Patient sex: M
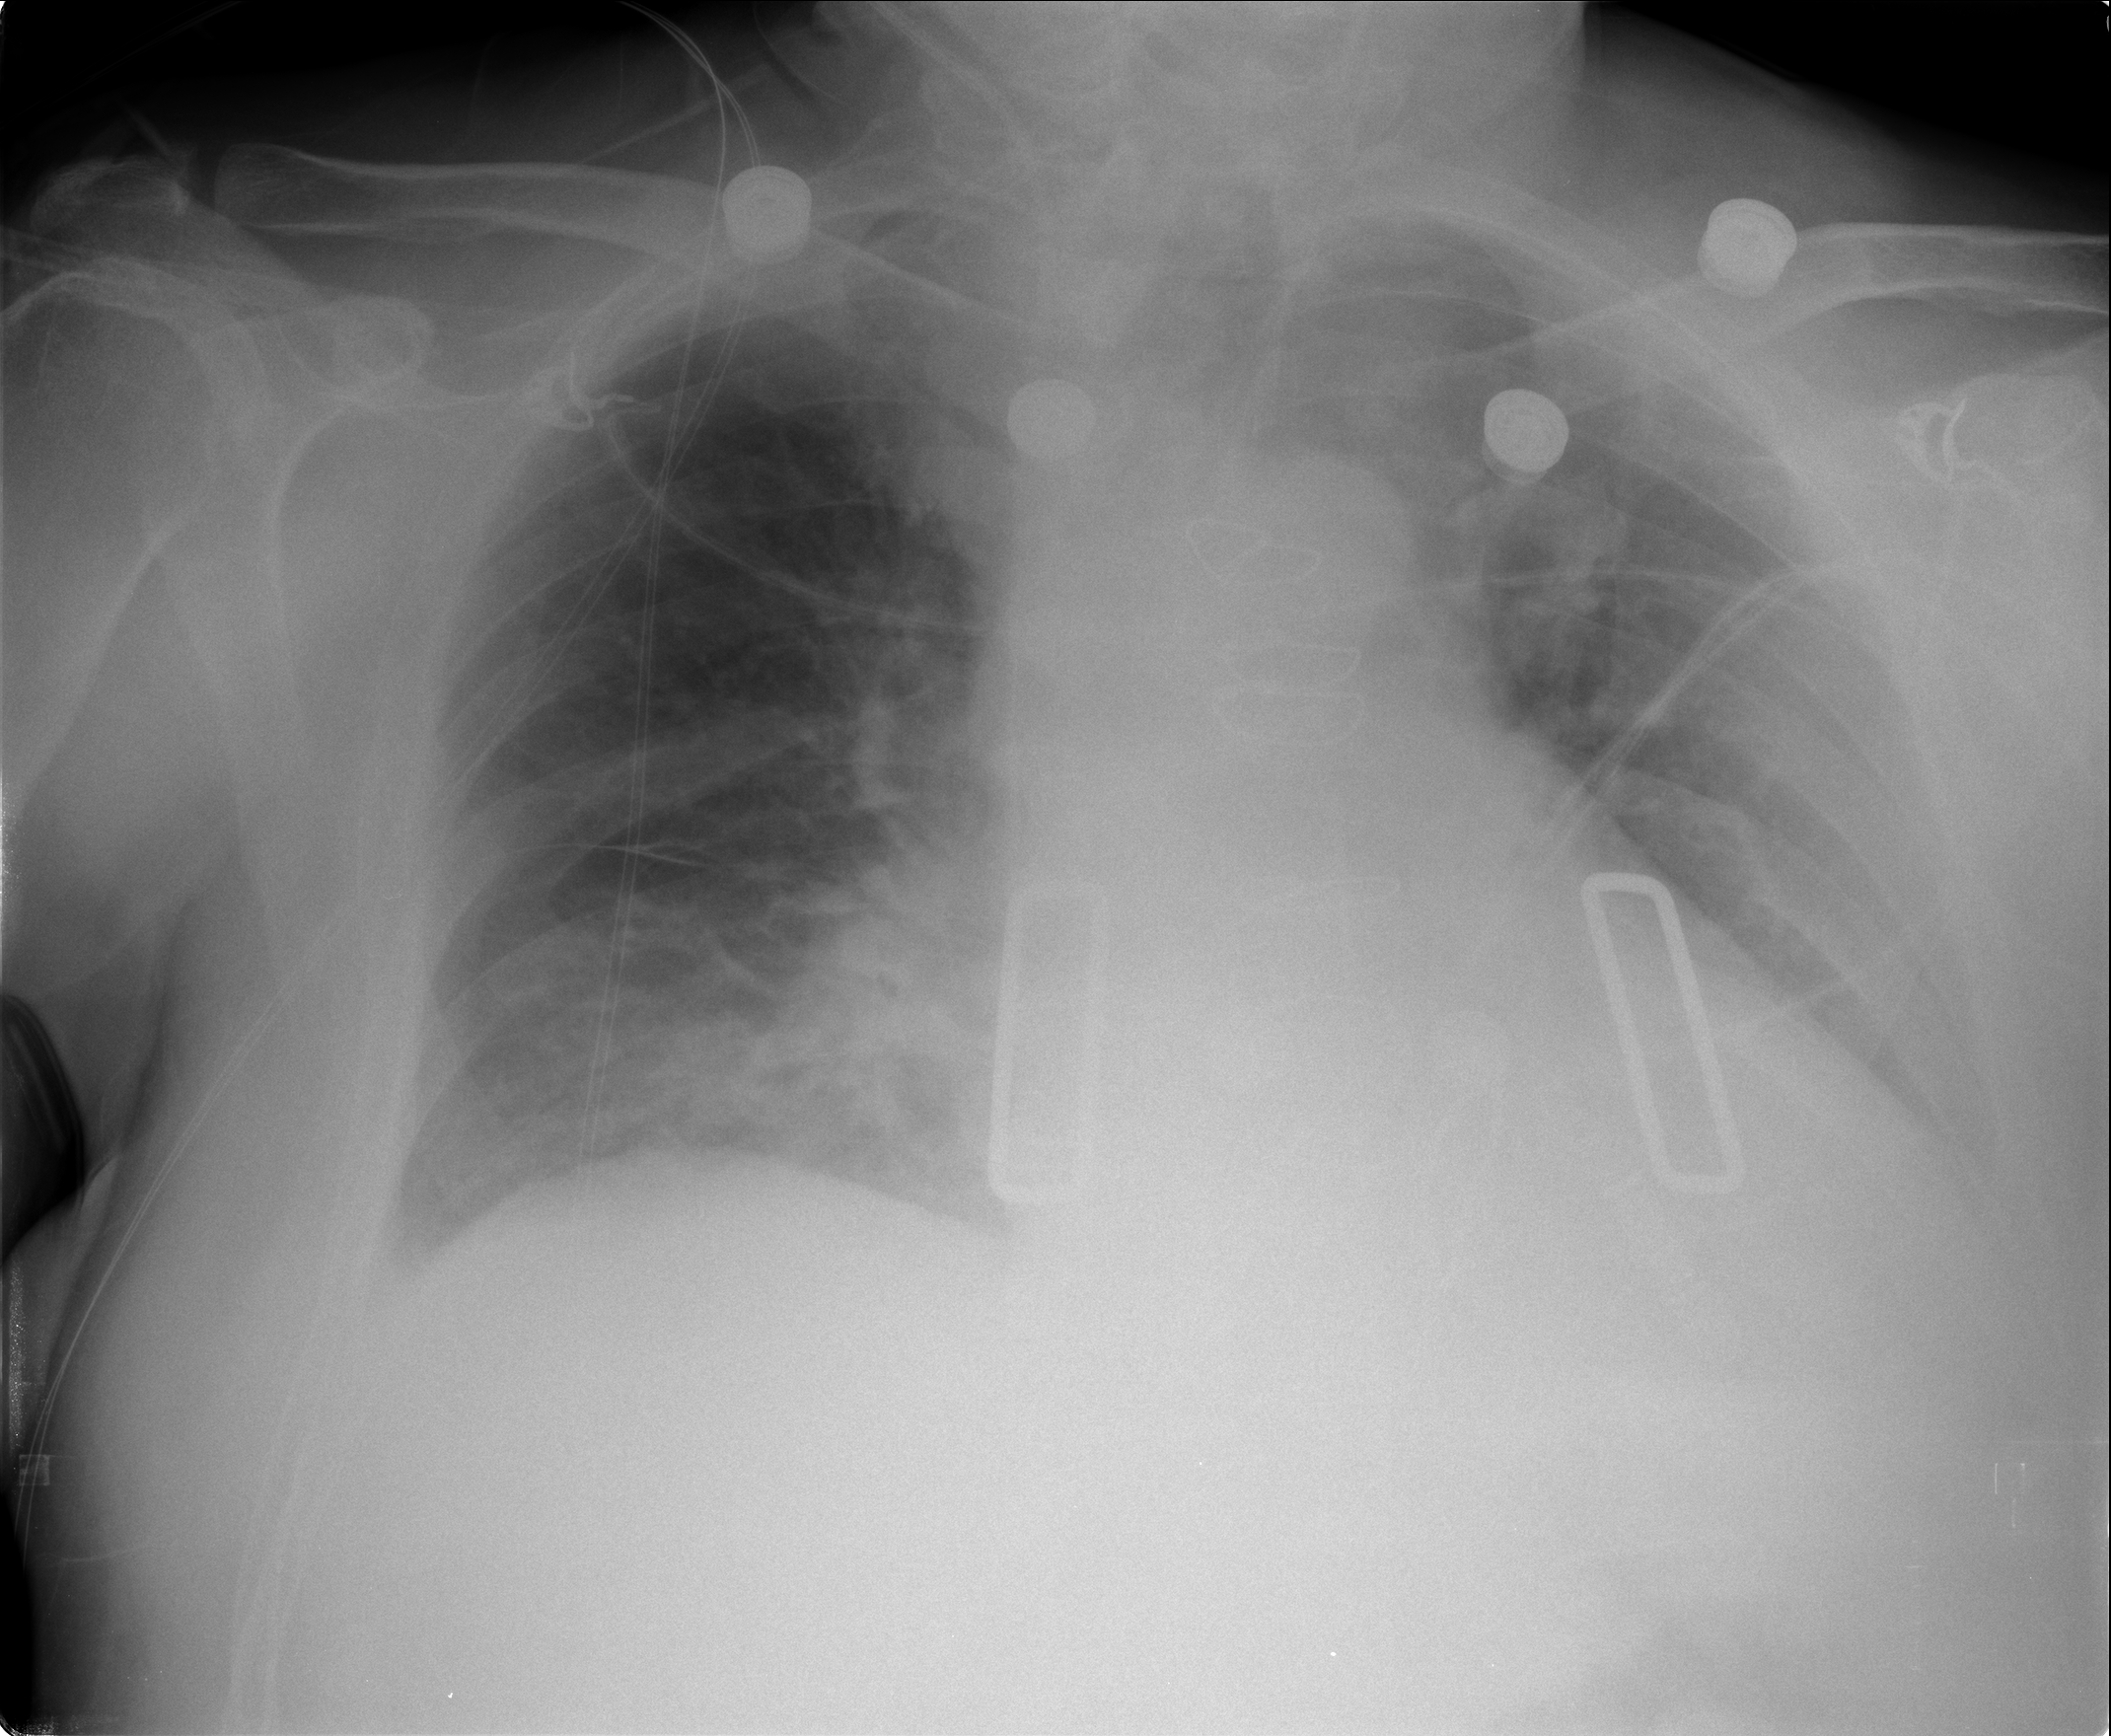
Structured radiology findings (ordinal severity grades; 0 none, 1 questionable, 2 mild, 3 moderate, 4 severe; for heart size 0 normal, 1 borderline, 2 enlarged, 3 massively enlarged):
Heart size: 2
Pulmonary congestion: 2
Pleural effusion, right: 1
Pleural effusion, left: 2
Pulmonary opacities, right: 0
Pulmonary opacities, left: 0
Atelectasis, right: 2
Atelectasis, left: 1